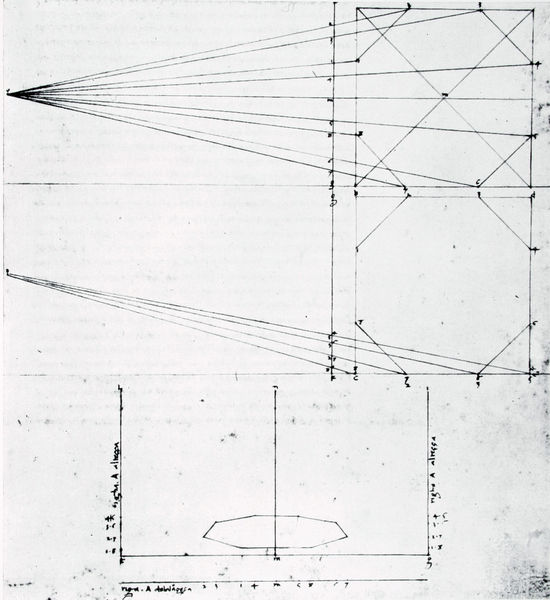
Titel: De Prospectiva Pingendi, Libro Terzo, Fig. XLVI
Künstler: Piero della Francesca
Standort: Reggio Emilia
Institution: Biblioteca Panizzi
Schlagwörter: weiß, dreieck, grau, licht, schwarz, skizze, zeichnung, dach, masse, architektur, barock, mensch, sehen, drei, verbindung, blatt, renaissance, kreis, skulptur, schrift, kommode, papier, enge, perspektive, studie, übung, fläche, formen, klein, linien, figuren, architecture, white, window, black, einfach, figures, gray, grazien, grey, old, table, glatze, zahlen, ziffern, reflection, two, perspective, liegend, nägel, striche, abbild, flucht, rechtecke, punkte, tusche, strahlen, linie, zentralperspektive, schwarz-weiss, strich, punkt, strahl, beschriftung, entwurf, stift, ecken, flecken, quadrate, grafik, zahl, fluchtpunkt, mittelalter, konstruktion, boat, richtung, distance, plan, linienführung, flat, light, side, view, fäden, drawing, paper, black and white, mat, line, monochrome, sketch, geometrie, quadrat, viereck, zwichnung, pen, writing, abbildung, oktogon, achteck, graf, sail, letters, bridge, sechseck, legende, italy, grundriss, aufriss, maßstab, bauplan, brunelleschi, leonardo, winkel, design, horizontale, mehreck, parallele, ink, rectangle, draft, inscription, notes, square, berechnung, skala, abmessungen, mathematik, projektion, anleitung, makett, ansichten, italian, plans, scale, construction, diagonal, vertical, messung, vermessung, senkrechte, linse, detail, study, axis, geometric, map, pencil, aufzeichnung, measurements, squares, technische zeichnung, angles, circle, forms, lines, shapes, prisma, brechung, geo, figure, rough, planes, linear, durer, entfernung, diagramm, structure, grid, formel, physik, rechnen, naturwissenschaft, perspektibe, optik, mathe, illusion, geometry, parallellen, angle, graph, massachio, masze, mathematical, struktut, zahlenä, origin, umbrella, geometrical, text, brennpunkt, beams, shape, engineering, measure, measurement, point, points, chart, diagram, height, maths, proportion, schematic, vanishing point, vision, math, triangle, triangles, forderansicht, aufsich, aufmaß, orthogonal, plane, pyramid, one point, ruler, focus, numbers, blueprint, leonardo da vinci, technik, geometrisch, bleistift, radikal, italien, da vinci, science, galileo, vanishing, pint, octagon, marcel duchamp, optical, views, optic, optics, sketches, sapes, mathematics, straight, number, horison, hexagon, copy, rays, vortex, note, line drawing, rhombus, liens, focal point, disappearing, dimensional, x, perpsective, ink drawing, perspective drawing, sides, octogon, isometric, pentagon, abbildng, prisam, intersection, archetect, lens, pylon, calculation, prism, measuring, measures, system, reflect, yeichnung, projekt, gestell, dimensions, refraction, notation, calculations, axonemetric, projection, logic, della francesca, eight, architeture, coordinates, coordinate, mathmatics, engineer, gurder, lightbeam, perspectives, hexgon, fluchtpinkt, rechnung, points of view, enginering, refract